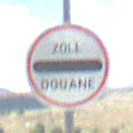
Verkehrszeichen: Zollstelle
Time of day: Midday
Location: Outdoor (Nature)
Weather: PartlyCloudy
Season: NotSpecified
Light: Natural